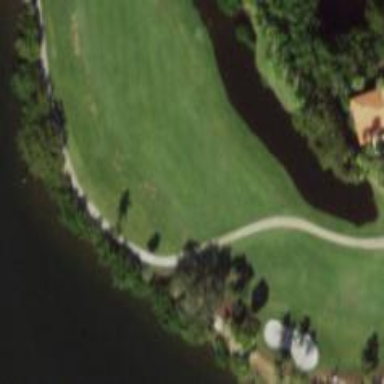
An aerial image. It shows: Golf hole.